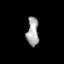
Tissue: prostate
Cell type: T cells
Senescence score: 0.7462
Nuclear area (px): 331
Mean DAPI intensity: 165.118